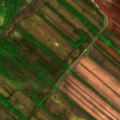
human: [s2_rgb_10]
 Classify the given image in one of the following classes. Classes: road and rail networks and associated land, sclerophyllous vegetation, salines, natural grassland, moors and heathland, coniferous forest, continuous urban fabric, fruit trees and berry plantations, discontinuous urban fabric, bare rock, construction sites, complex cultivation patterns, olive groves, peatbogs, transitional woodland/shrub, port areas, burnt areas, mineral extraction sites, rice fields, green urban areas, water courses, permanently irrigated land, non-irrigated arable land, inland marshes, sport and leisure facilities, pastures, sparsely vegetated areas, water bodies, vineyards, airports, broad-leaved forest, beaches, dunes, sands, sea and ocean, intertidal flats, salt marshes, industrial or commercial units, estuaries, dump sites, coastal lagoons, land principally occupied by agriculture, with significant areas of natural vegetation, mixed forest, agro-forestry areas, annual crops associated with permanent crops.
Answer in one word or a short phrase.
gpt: transitional woodland/shrub, peatbogs